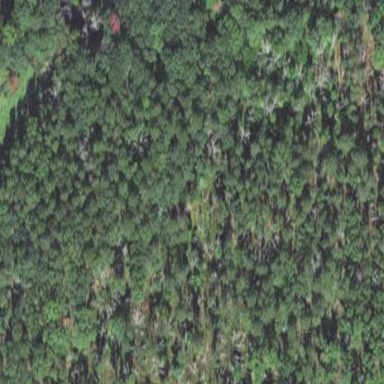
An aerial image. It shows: Mixed woodland area with various types of leaves.